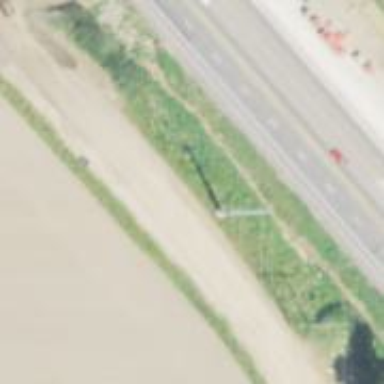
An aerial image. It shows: Power tower.